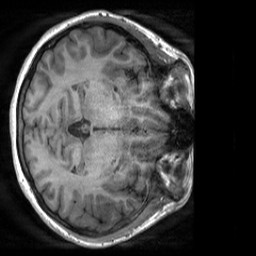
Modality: T1w
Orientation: axial
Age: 20
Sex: female
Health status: healthy
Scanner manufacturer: siemens
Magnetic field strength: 3 T
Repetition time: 2 s
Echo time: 0.00232 s